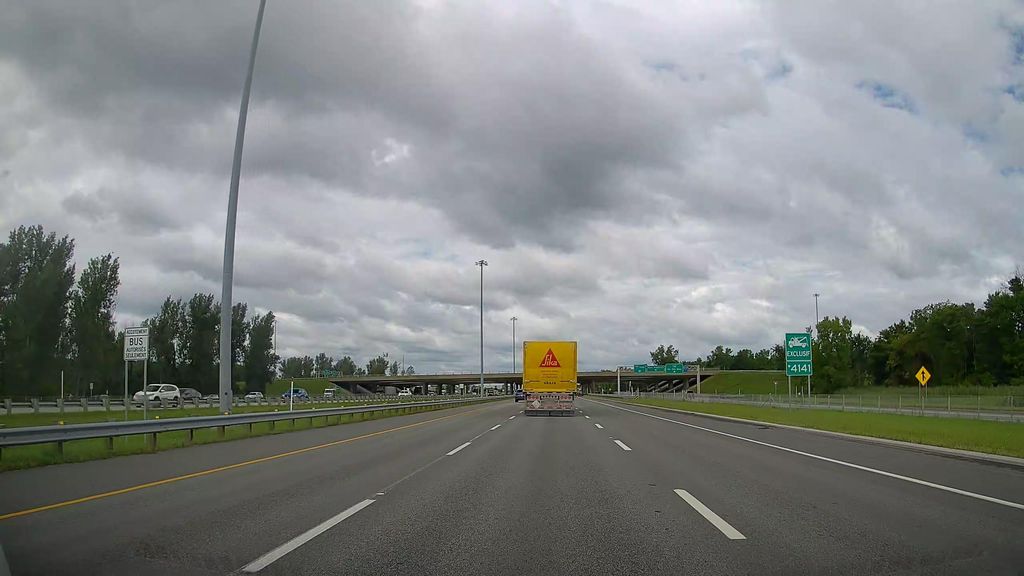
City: montreal